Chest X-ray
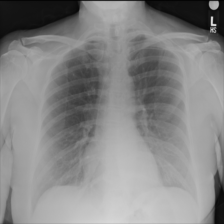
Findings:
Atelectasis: negative
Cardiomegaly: negative
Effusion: negative
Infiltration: negative
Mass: negative
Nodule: negative
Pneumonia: negative
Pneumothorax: negative
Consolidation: negative
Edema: negative
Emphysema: negative
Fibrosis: negative
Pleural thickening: negative
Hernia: negative